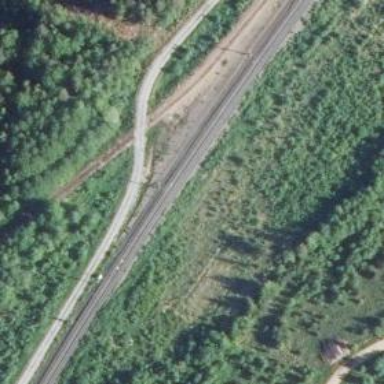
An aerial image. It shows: Level crossing along the railway.